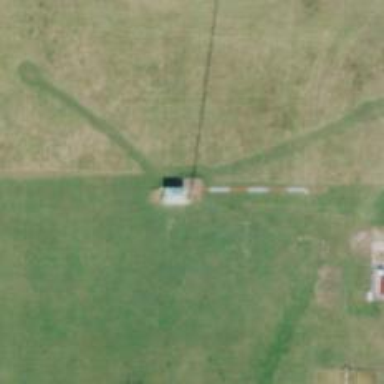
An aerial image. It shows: Communication mast tower.